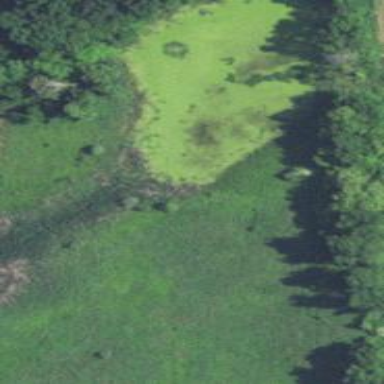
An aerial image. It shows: Pond with natural water.